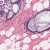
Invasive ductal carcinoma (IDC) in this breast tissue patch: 0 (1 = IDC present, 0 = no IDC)